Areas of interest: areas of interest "Botanical Garden"
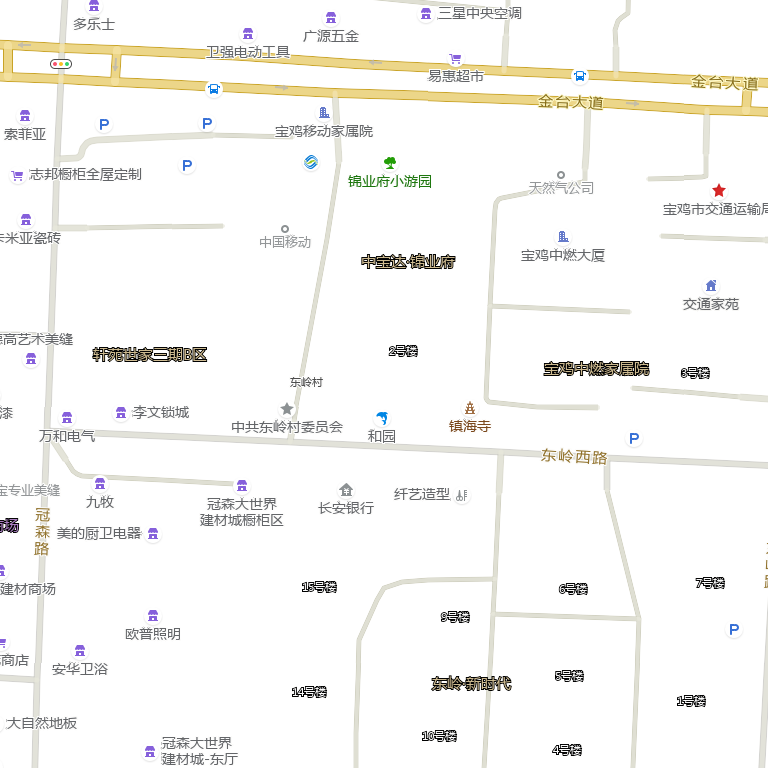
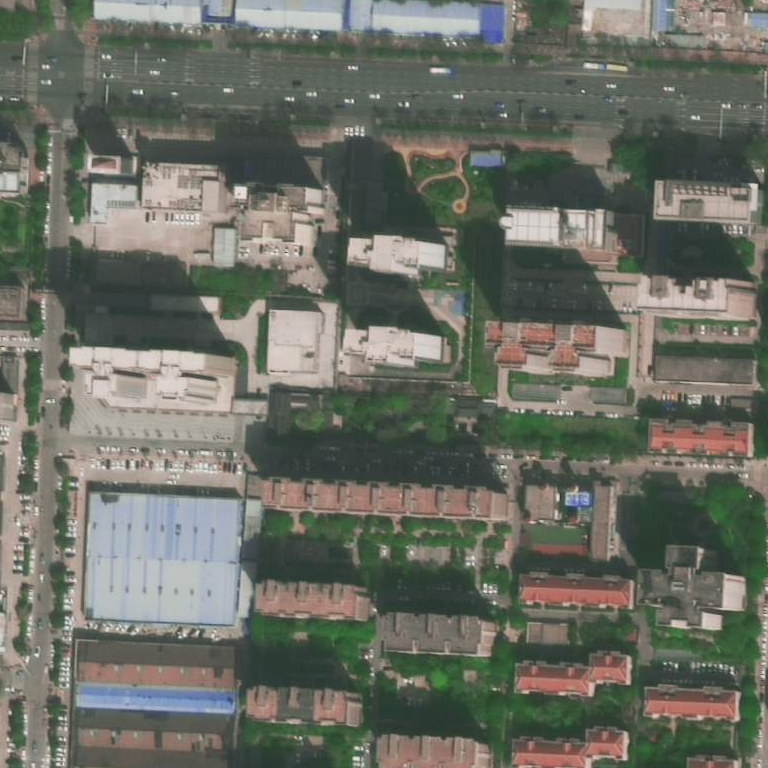